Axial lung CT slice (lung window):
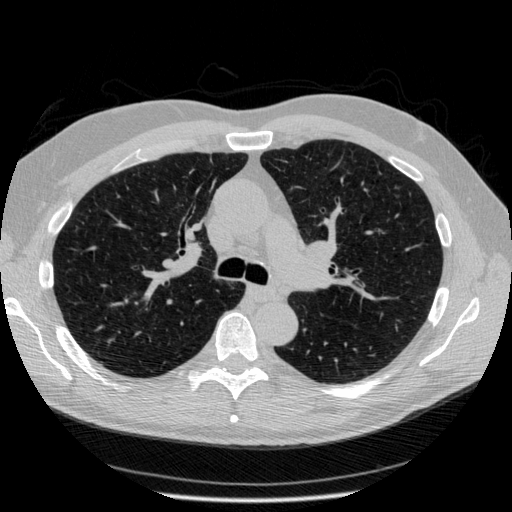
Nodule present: no